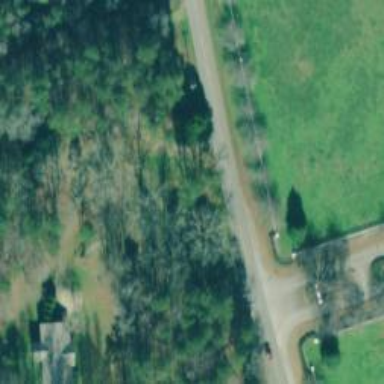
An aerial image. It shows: Tertiary road.